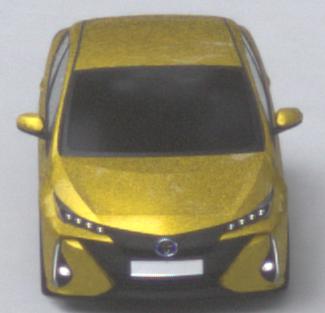
Make: Toyota
Model: Prius 1.8 Plug-In Hybrid
Detailed model: Prius (XW5) Plug-In
Model produced from: 2019/07
Model produced until: 2020/07
Doors: 5
Color: yellow
Road condition: dry road
Daytime: morning or afternoon
Contrast: low contrast